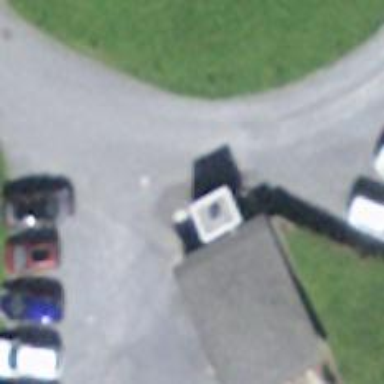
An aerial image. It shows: Toilets.